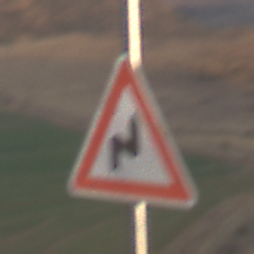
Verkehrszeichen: DoppelkurveRechts
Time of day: SunriseSunset
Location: Outdoor (Nature)
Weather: PartlyCloudy
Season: NotSpecified
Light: Natural